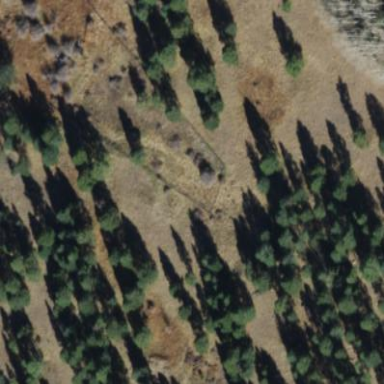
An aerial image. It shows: Woodland with evergreen needle-leaved trees.